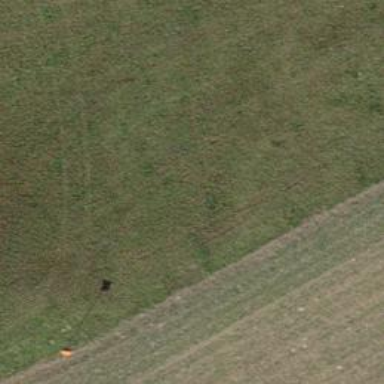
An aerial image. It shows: Pipeline marker.